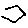
Label: hexagon